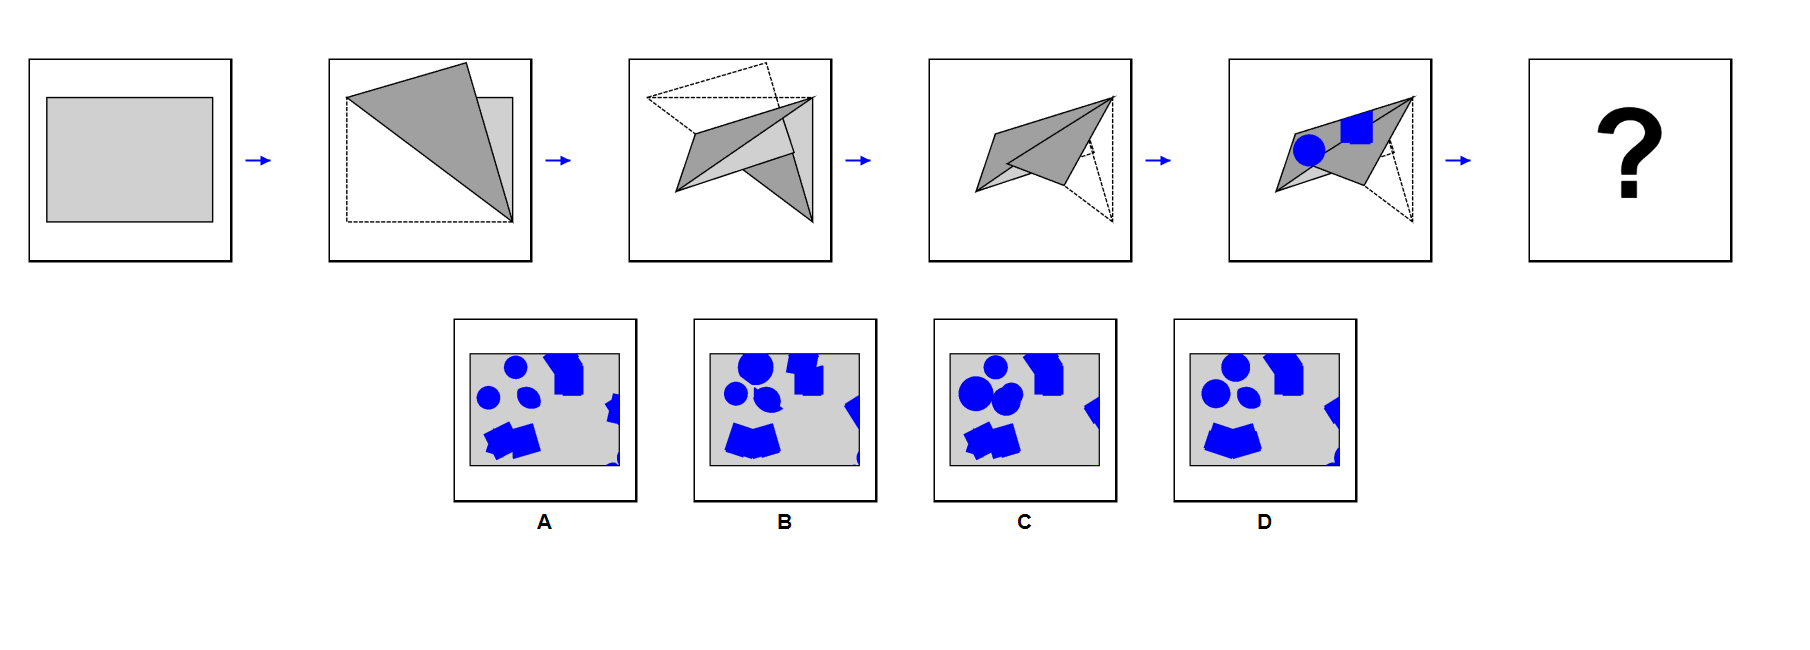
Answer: D